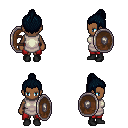
a pixel art fantasy rpg character, female body template, human, dark skin, white tunic, red pants, raven short topknot hairstyle, bracelets, black shoes, shield, four views (front, back, left, right), 2x2 character sprite sheet, small pixel art, hard edges, no anti-aliasing